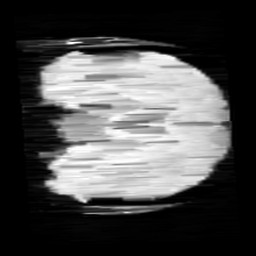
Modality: minIP
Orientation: coronal
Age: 11
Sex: male
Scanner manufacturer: siemens
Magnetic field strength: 3 T
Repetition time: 0.027 s
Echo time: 0.02 s